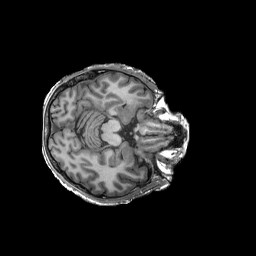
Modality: T1w
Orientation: axial
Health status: ill
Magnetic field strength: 3 T